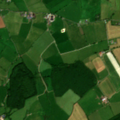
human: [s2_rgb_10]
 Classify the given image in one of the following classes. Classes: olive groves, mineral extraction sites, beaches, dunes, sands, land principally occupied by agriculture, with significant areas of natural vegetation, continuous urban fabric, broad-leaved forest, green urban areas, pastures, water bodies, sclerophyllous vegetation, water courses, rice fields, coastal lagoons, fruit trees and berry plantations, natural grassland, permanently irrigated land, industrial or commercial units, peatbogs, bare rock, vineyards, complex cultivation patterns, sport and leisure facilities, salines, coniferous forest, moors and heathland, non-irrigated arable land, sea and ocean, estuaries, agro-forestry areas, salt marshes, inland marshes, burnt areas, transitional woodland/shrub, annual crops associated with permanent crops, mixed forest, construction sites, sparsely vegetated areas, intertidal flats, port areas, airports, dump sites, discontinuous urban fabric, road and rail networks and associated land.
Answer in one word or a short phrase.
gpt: pastures